Question: This error appeared for me for the first time today. I'm using Firefox 28 which seems to be the most recent version.
Here is the code: When it gets to the last line I get the error "Can't access dead object" and the page freezes, won't accept clicks anymore. Not seeing this error in Chrome.
'''
function setCookie(name, value, expiredays) {
console.log("setting cookie to: " + name + ", value: " + value);
var exdate = new Date();
exdate.setDate(exdate.getDate() + expiredays);
var newcookie = name + "=" + escape(value) + ((expiredays === null) ? "" : ";expires=" + exdate.toGMTString());
document.cookie = newcookie;
}
'''
When I look at document.cookie in the console, it's just a string. newcookie is a string too. Document looks alright.

What is this error?
Thanks for any clues
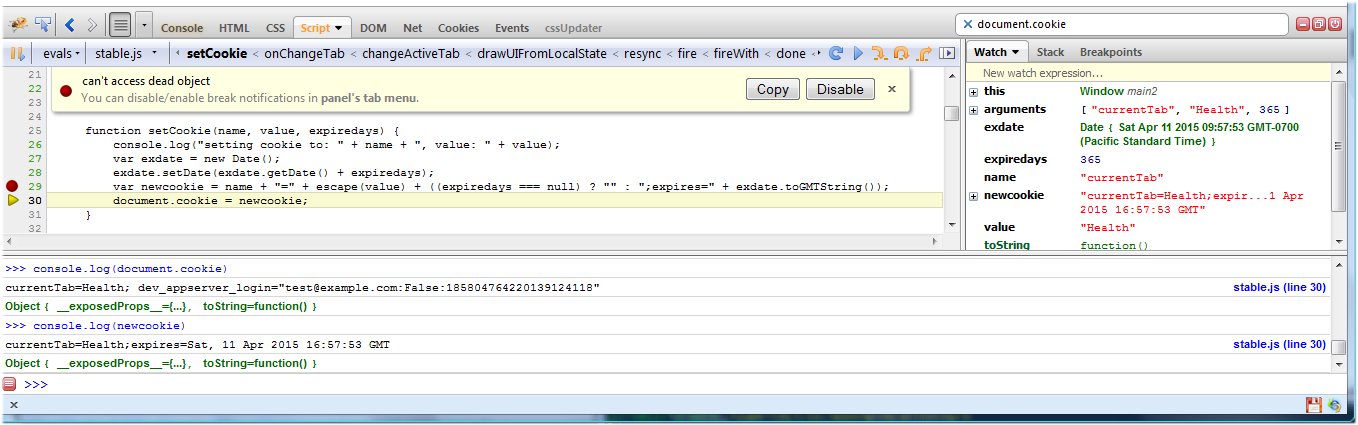
Answer: It seems that Firebug needed to update itself. Closing Firefox entirely and restarting it presented an update tab for Firebug. Updating firebug made this error go away.
thank you